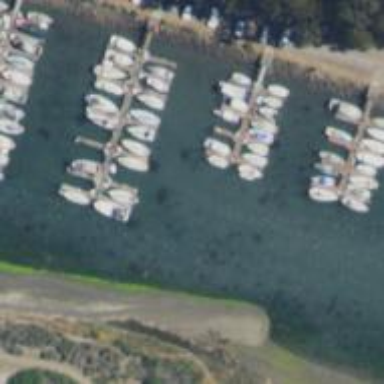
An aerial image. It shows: Pier with mooring facilities.